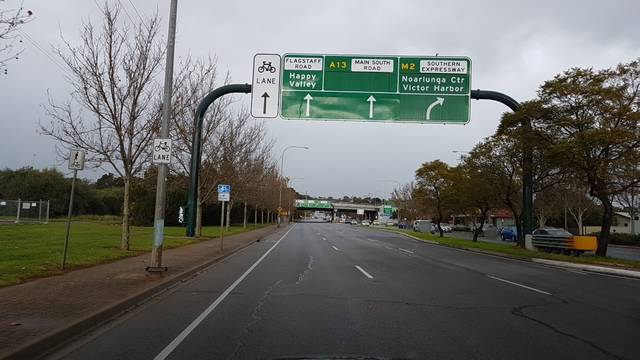
Region: Australia
Coordinates: -35.022, 138.559